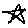
Label: star